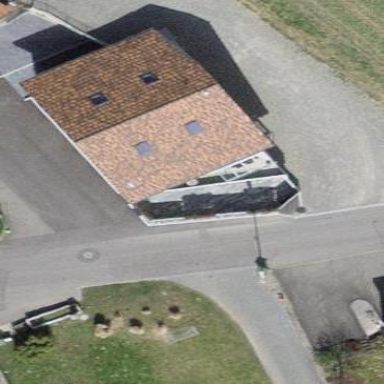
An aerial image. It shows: Shed building.